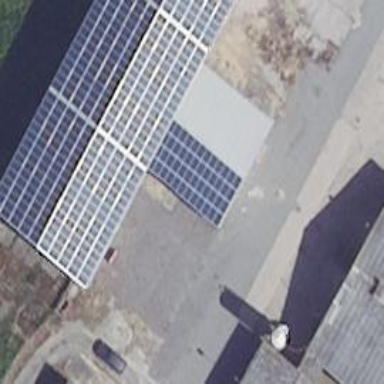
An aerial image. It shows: Small solar photovoltaic panel generator inside building.